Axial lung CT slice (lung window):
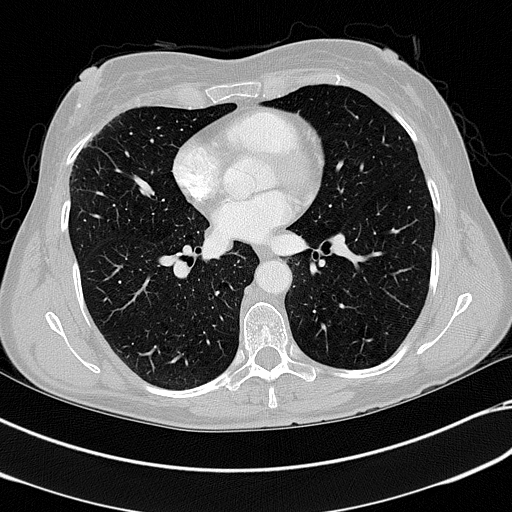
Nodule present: no